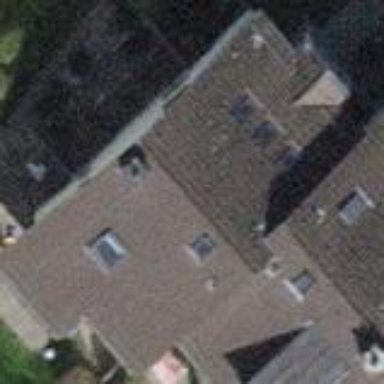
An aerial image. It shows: Residential building with gabled roof oriented across.